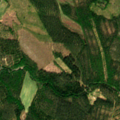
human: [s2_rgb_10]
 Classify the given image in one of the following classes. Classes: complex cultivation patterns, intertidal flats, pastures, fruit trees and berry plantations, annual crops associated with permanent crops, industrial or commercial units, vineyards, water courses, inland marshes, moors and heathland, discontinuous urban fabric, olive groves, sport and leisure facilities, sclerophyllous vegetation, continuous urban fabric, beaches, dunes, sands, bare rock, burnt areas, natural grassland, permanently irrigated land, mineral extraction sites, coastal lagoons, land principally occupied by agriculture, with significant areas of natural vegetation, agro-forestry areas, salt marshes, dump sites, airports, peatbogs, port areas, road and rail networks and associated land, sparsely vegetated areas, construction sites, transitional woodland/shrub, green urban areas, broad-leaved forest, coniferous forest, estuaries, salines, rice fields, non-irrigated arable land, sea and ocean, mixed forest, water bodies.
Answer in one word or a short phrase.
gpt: coniferous forest, transitional woodland/shrub